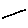
Label: line